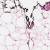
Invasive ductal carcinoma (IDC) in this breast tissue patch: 0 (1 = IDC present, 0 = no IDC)